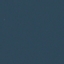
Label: SeaLake